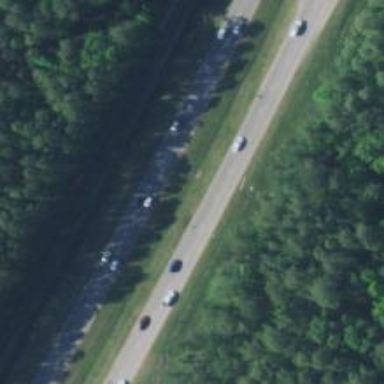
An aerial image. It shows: This image shows trunk highway that functions as expressway.